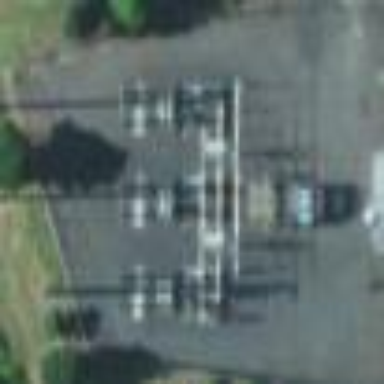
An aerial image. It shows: Distribution-level power substation.